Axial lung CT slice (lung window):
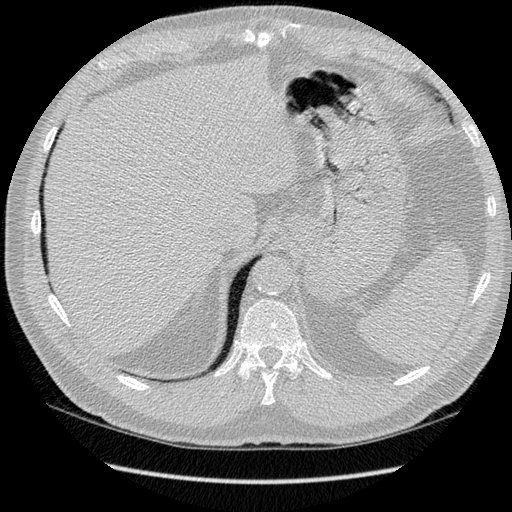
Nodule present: no